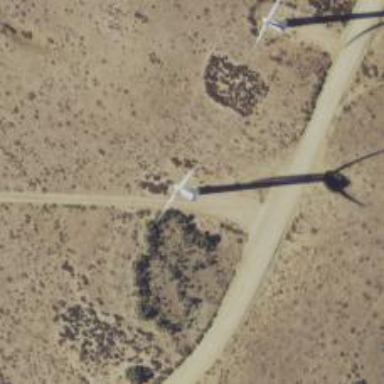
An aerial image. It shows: Wind generator powered by wind turbine.